Question: I have Jtable and when I click (select) it goes to textfield.
What I want is when I edit in the textfield it also change in database. However everything work only that my edition data have changed every other data. pls look at the picture.
After edit I click OK then click refresh all data become like that...
here is my OK button code:
'''
private void jButton6ActionPerformed(java.awt.event.ActionEvent evt) {
try{
String url = "jdbc:odbc:mydata";
Connection conn = DriverManager.getConnection(url,"","");
String value1=tfSupName1.getText();
String value2=tfType1.getText();
String value3=tfStock1.getText();
String sql="UPDATE User set SupplierName='"+value1+"' ,MarbleType='"+value2+"' ,InStock='"+value3+"'";
pst=conn.prepareStatement(sql);
pst.execute();
}catch(Exception e){JOptionPane.showMessageDialog(null,e);}
}
'''
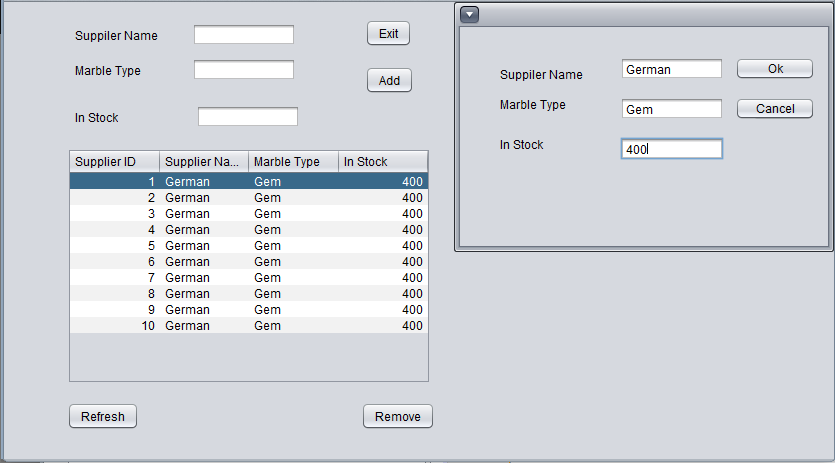
Answer: I Think In your Database table have Supplier_id column as Integer...
Add Supplier id in Your form...
When click on jtable supplier Id also displayed in textfield..

like this..
'''
private void jButton6ActionPerformed(java.awt.event.ActionEvent evt) {
try{
String url = "jdbc:odbc:mydata";
Connection conn = DriverManager.getConnection(url,"","");
String value1=tfSupName1.getText();
String value2=tfType1.getText();
String value3=tfStock1.getText();
String sql="UPDATE User set SupplierName='"+value1+"' ,MarbleType='"+value2+"' ,InStock='"+value3+"' Where Supplier_id=1";
pst=conn.prepareStatement(sql);
pst.execute();
}
catch(Exception e){JOptionPane.showMessageDialog(null,e);}
}
'''